Field crop: maize
Growth stage: 1
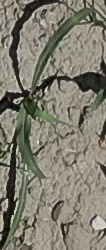
Species: sorghum